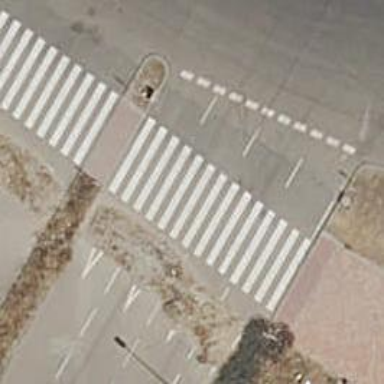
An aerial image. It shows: Uncontrolled road crossing.